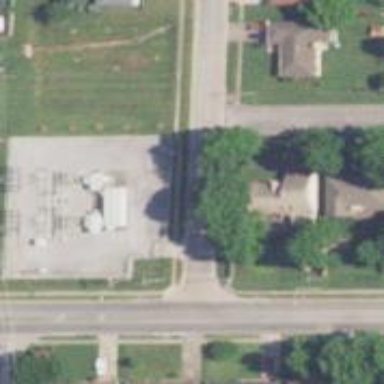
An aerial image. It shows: Power substation surrounded by fence.